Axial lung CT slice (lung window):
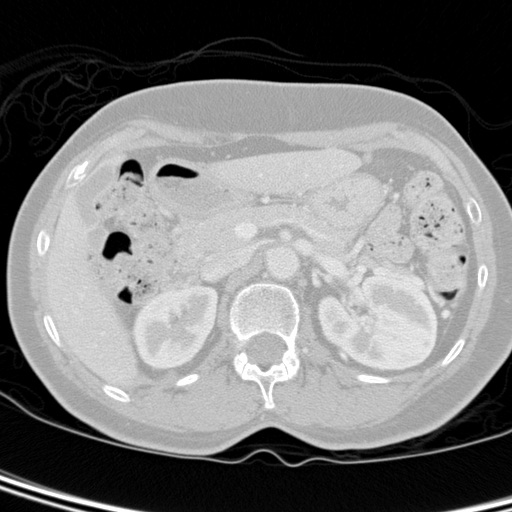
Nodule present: no